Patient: sex M, age 71
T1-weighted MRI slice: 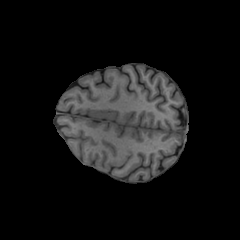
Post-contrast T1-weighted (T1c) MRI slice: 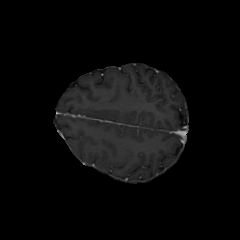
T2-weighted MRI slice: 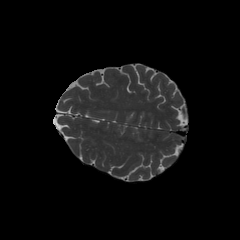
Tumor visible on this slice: no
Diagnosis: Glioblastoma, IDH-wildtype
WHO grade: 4